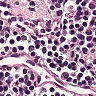
Metastatic tissue present: no